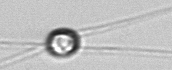
Label: Chaetoceros_danicus